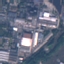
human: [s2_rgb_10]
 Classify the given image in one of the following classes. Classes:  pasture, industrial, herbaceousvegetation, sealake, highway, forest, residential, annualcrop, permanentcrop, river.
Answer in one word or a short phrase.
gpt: Industrial